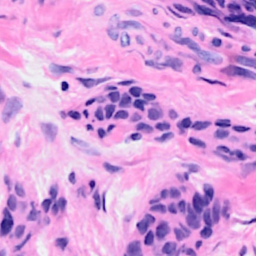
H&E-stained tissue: Breast